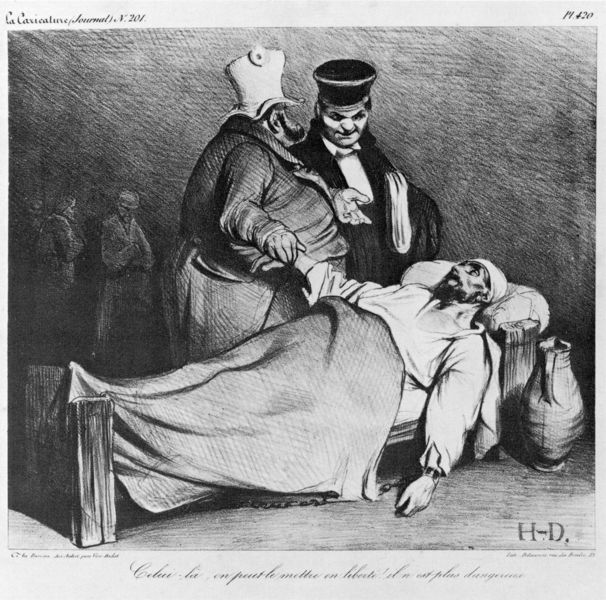
Titel: Celui-là, on peut le mettre en liberté! il n'est plus dangereux, Diesen da, den können wir freilassen! Er ist nicht mehr gefährlich
Künstler: Honoré Daumier
Standort: France (Standort unbekannt)
Institution: Privatsammlung
Schlagwörter: dunkel, hand, mann, schatten, weiß, menschen, frankreich, grau, hintergrund, holz, hut, hüte, licht, männer, raum, reden, schwarz, skizze, zeichnung, zimmer, tuch, zylinder, bart, hemd, kappe, mütze, richter, wand, arm, arme, falten, gesicht, tod, tot, toter, vollbart, bildnis, signatur, geistlicher, gewand, mantel, decke, innen, nachthemd, henkel, kanne, keramik, krug, ton, vase, deutschland, fesseln, schrift, wangen, liegen, trikolore, kette, grafik, graphik, klein, monochrom, weis, signiert, französisch, treppe, kissen, soldaten, karikatur, dick, einfach, inschrift, bett, bettdecke, robe, bettgestell, bauch, laken, platte, wange, liegend, matratze, pfosten, fett, hängen, krank, buch, fuss, gefäss, druck, druckgraphik, lithographie, initialen, monogramm, schraffur, radierung, stich, karrikatur, schwarzweiß, text, uniform, litho, beschriftung, arzt, fühlen, gebet, medizin, untersuchung, bildniss, politisch, daumier, honore daumier, liege, justiz, armband, pfarrer, sterben, totenbett, kranker, krankheit, leid, betende, pastor, priester, binde, reichtum, beleibt, gefangener, kupferstich, verband, armut, schraffierung, persiflage, rückwand, tonkrug, schwach, erbe, erben, ärzte, lager, artz, mager, bäffchen, zylinderhut, krankenlager, pflege, beratung, sterbebett, besprechung, abgemagert, monogram, messen, patient, puls, pulsfühlen, pulsmessen, holzbett, honore, amr, ausbeutung, armer poet, asdas, asdasd, asdasdas, dsadasd, fettleibig, fettleibigkeit, frierende, fußspitze, inschift, konsultation, moliere, nicht lustig, notleidende, quacksalber, sadasdas, schlaffheit, sdasda, todkrank, schlafhaube, notar, raierung